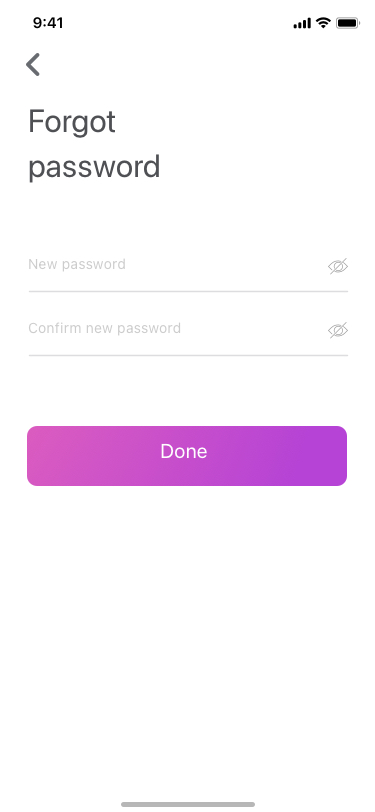
Text in this UI design:
New password
Confirm new password
Forgot
password
Done